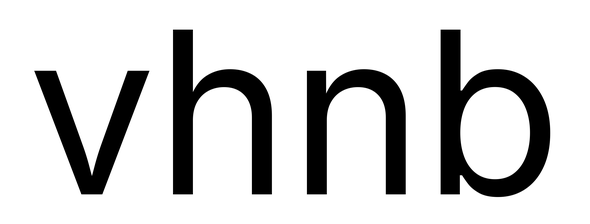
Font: Inter_Regular